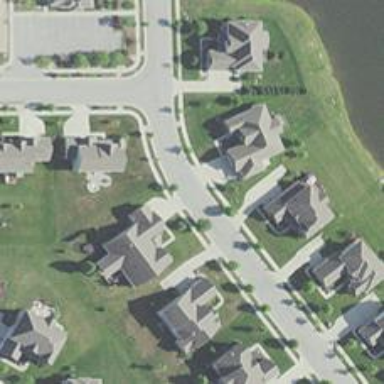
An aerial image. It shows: Smooth asphalt road in residential area.